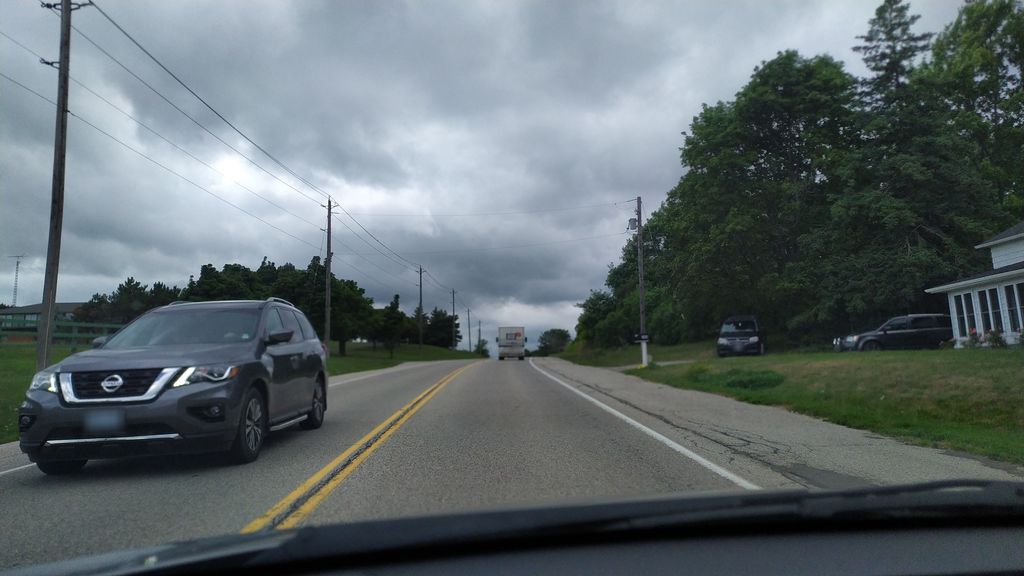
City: kitchener-waterloo